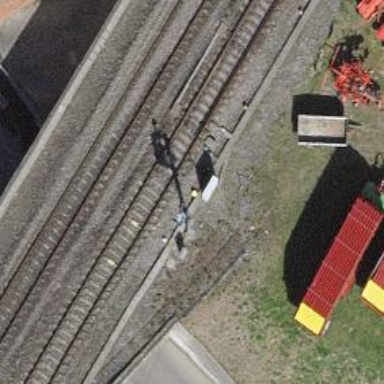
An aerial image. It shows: Railway track with contact line for electrification.